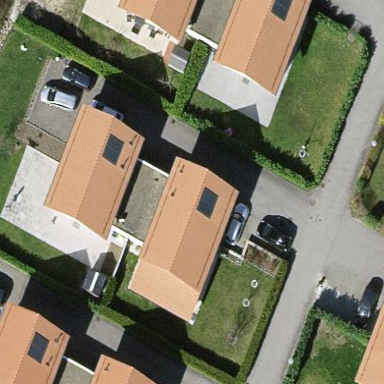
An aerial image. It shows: Gabled roof house.